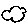
Label: cloud